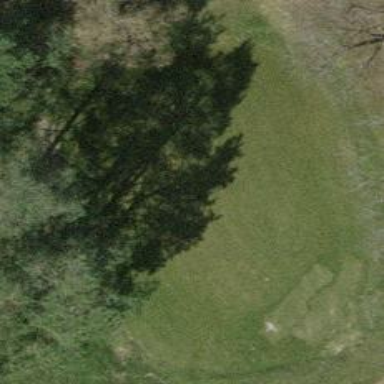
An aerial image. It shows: Grassy area designated as golf fairway.